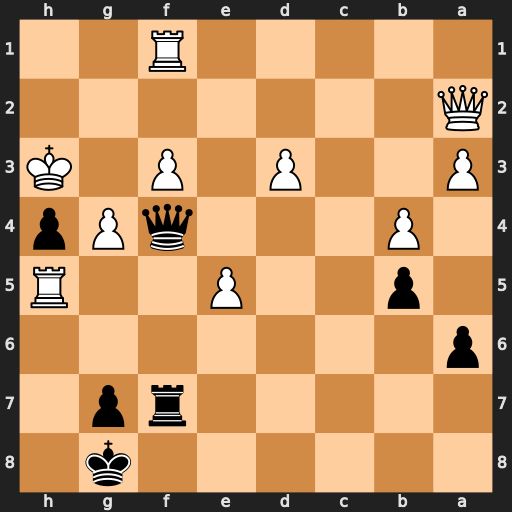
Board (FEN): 6k1/5rp1/p7/1p2P2R/1P3qPp/P2P1P1K/Q7/5R2
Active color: b
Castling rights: -
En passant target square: -
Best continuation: Qg3#